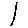
Label: car